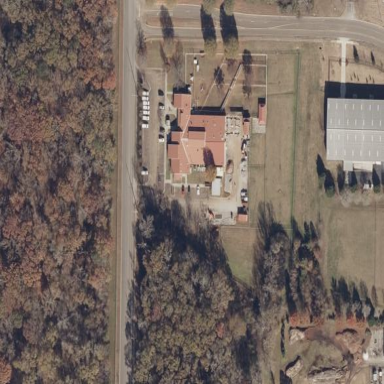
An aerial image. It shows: Animal shelter.